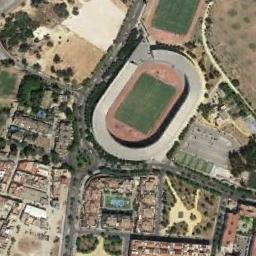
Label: stadium